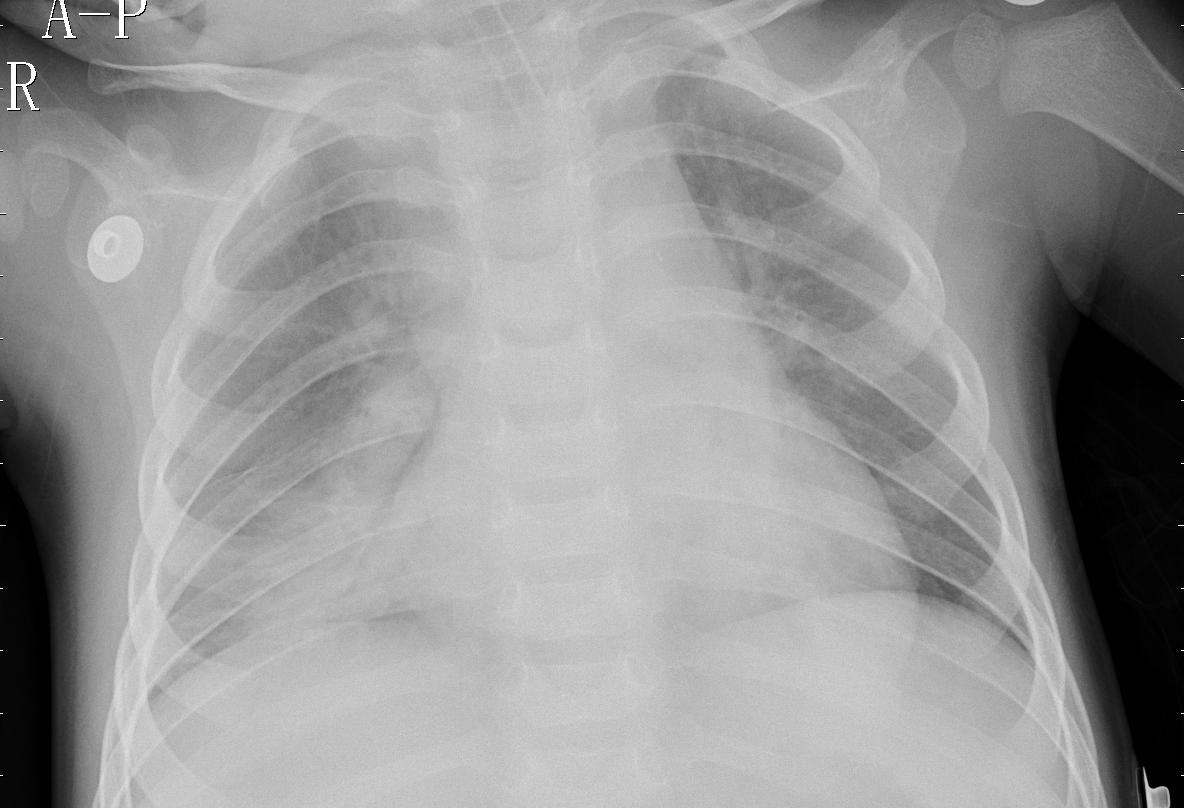
Diagnosis: PNEUMONIA